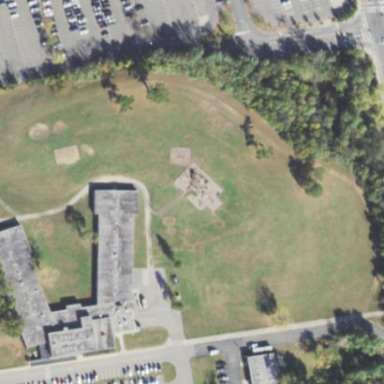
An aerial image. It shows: School located near park.